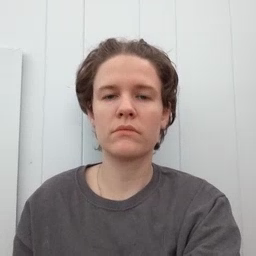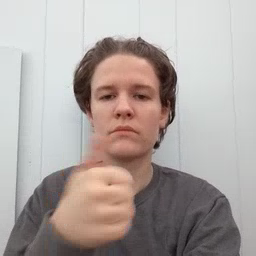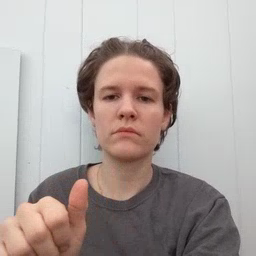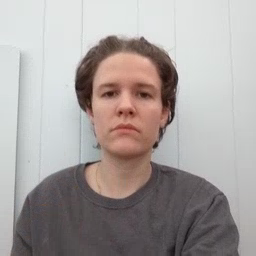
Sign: any